Interaction volume radius: 5 \u00c5
Interaction volume height: 25 \u00c5
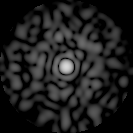
Disorder parameter: 0.8178